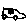
Label: car